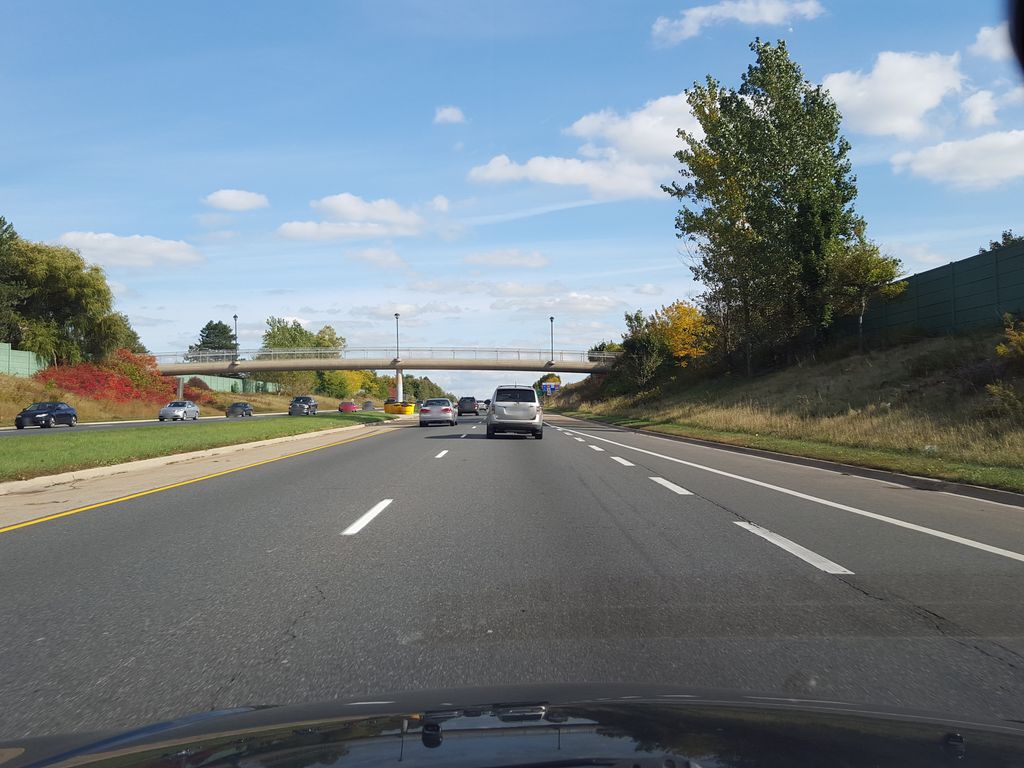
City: hamilton